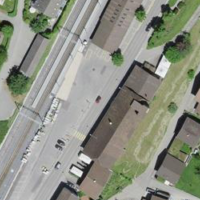
EUNIS habitat code: 55
Species observed at this site:
Tanacetum vulgare